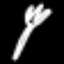
Label: fork